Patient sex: M
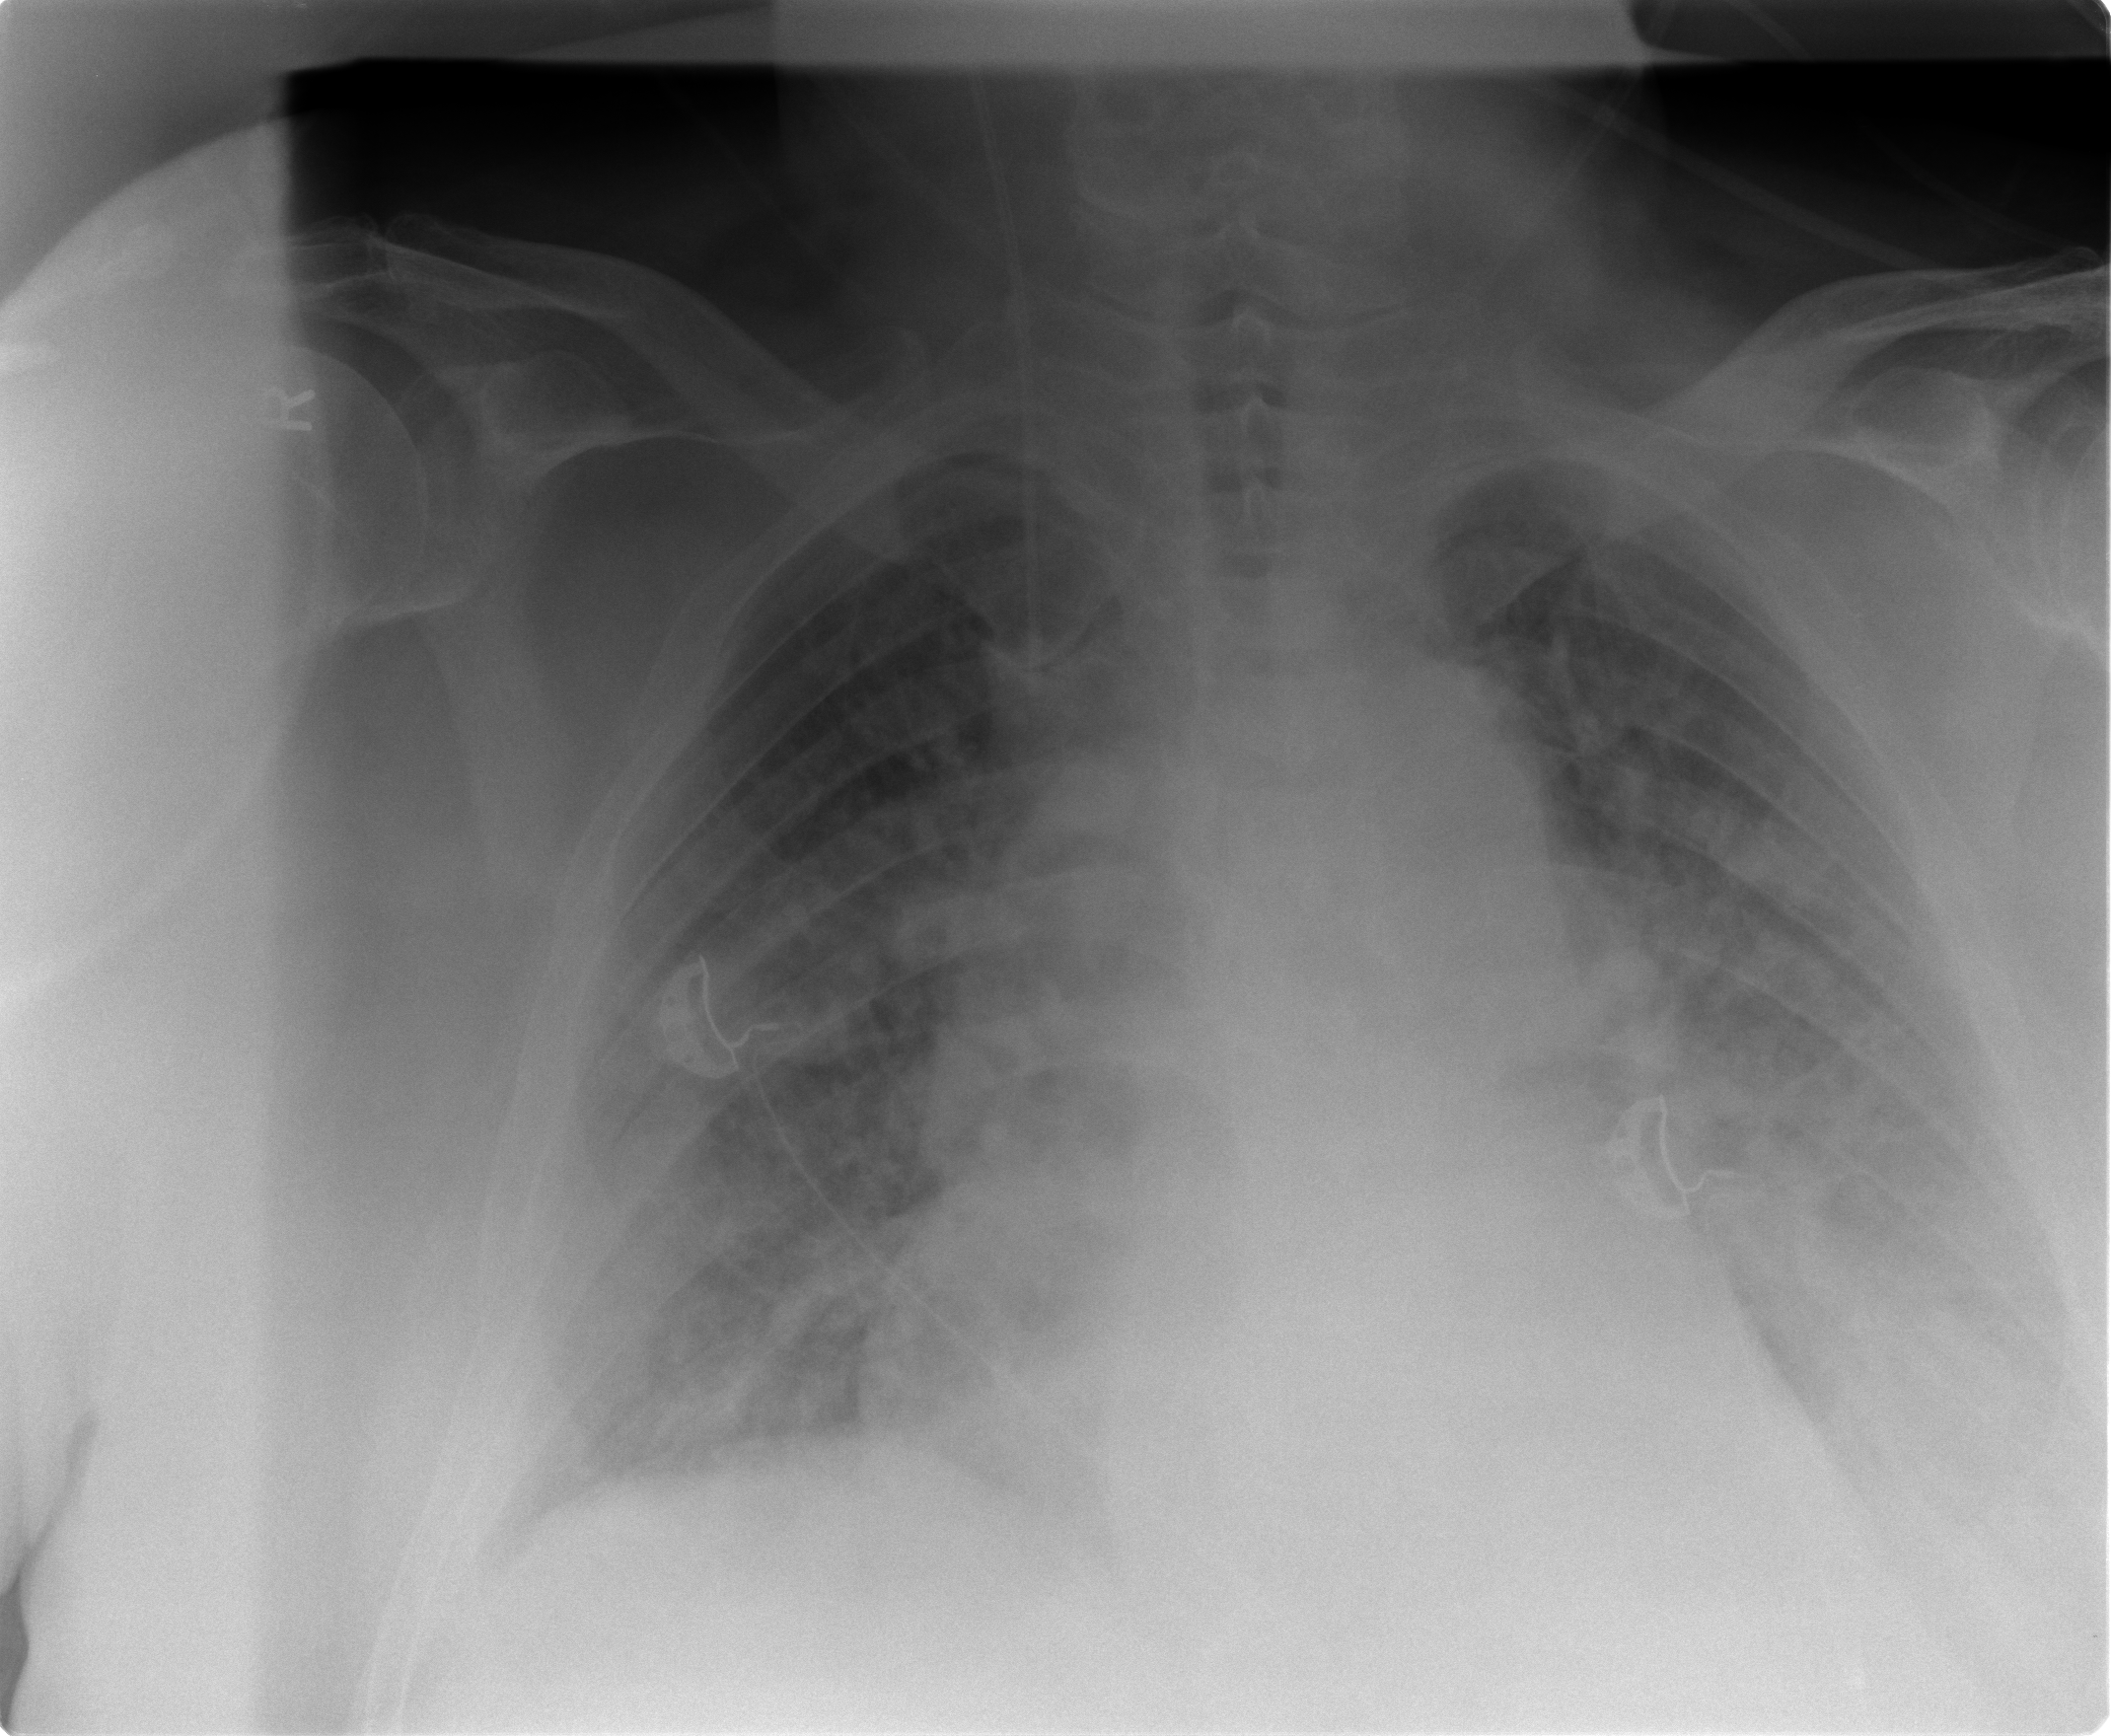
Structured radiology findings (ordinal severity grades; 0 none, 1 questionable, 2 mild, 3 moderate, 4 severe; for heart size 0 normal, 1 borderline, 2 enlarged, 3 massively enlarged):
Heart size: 2
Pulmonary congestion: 3
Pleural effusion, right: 2
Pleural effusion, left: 2
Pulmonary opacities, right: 3
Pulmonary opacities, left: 3
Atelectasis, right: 2
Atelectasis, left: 2